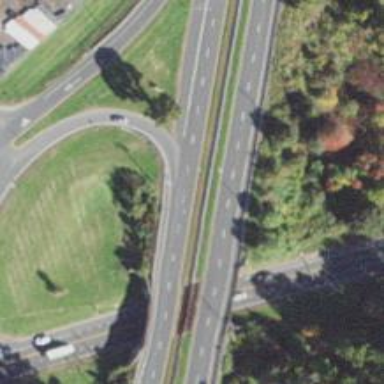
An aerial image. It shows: This image shows trunk highway that functions as expressway.